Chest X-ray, PA view. Patient: 66 years old, sex M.
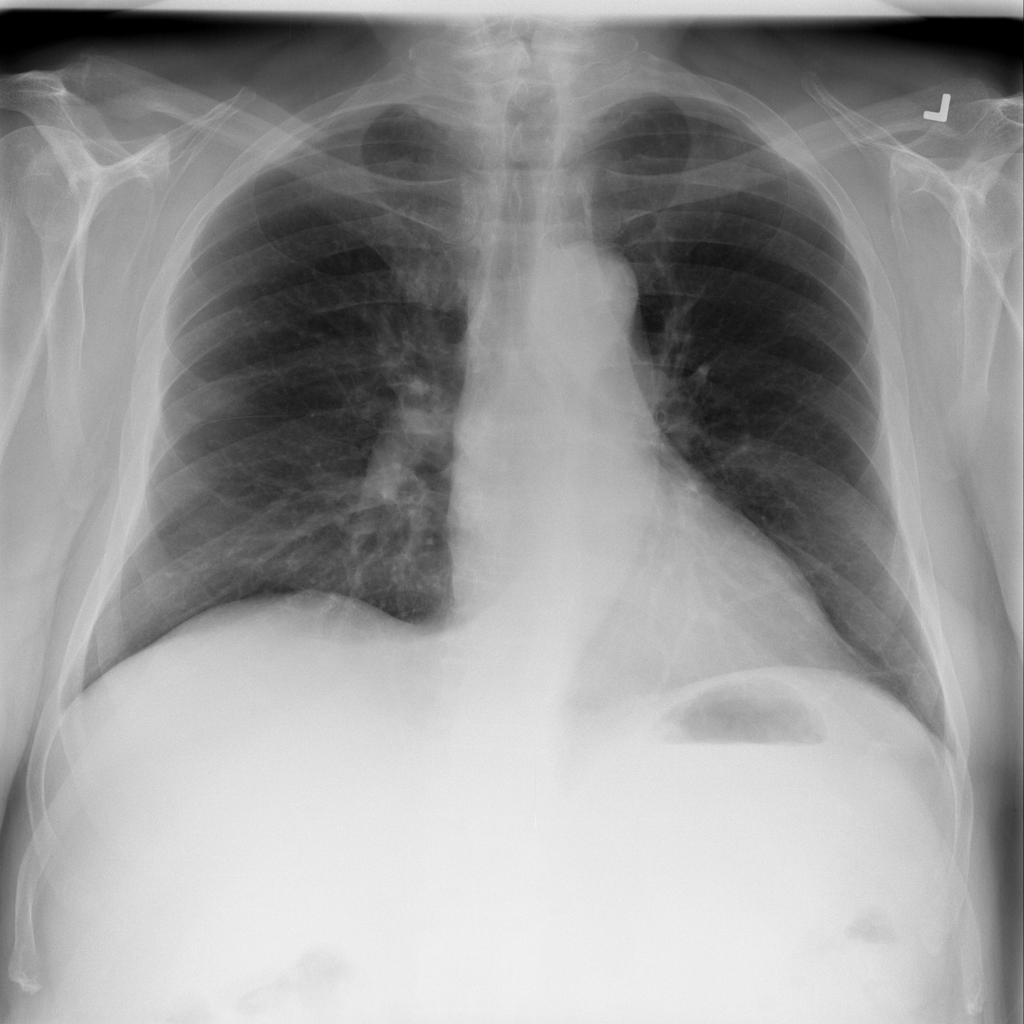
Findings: No Finding